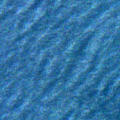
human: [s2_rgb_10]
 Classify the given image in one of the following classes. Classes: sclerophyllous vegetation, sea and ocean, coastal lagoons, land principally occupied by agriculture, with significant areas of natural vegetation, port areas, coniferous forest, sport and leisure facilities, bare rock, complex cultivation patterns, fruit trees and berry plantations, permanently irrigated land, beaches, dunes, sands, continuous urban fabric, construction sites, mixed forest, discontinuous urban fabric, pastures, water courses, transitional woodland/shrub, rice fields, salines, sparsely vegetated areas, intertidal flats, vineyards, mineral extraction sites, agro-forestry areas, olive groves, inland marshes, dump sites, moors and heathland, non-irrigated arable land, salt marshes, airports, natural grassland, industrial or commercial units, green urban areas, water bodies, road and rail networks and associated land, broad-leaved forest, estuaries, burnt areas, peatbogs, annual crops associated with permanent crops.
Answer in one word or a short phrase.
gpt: sea and ocean